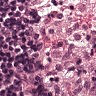
Metastatic tissue present: no